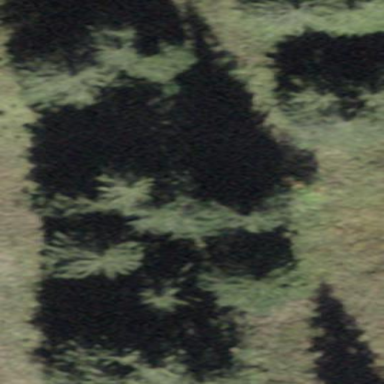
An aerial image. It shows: Forest area.